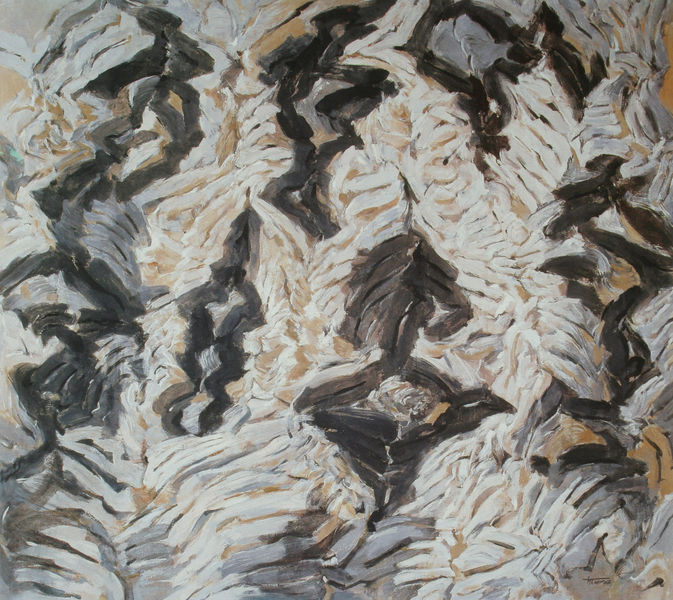
Titel: Entweder - Oder II
Künstler: Hann Trier
Institution: Im Besitz des Künstlers
Schlagwörter: blau, blätter, gemälde, körper, schatten, weiß, bäume, dreieck, gelb, grob, grün, landschaft, menschen, ocker, bewegung, blumen, braun, bunt, frau, grau, hell, licht, orange, schwarz, zeichnung, ölbild, beige, expressionismus, flächig, malerei, muster, tanz, signatur, öl, pastos, figur, stoff, pflanzen, kontrast, chaos, fell, wellen, perspektive, spuren, abstrakt, berge, flächen, gebirge, modern, zug, farbe, formen, linien, weis, signiert, grisaille, figuren, pastös, querformat, sturm, wild, duktus, streifen, stofflich, striche, abstraktion, rechteck, expressionistisch, flammen, linie, rippen, form, schwarz weiss, schraffur, durcheinander, strich, wirr, leinwand, kunst, pinsel, ölmalerei, pinselduktus, pinselstrich, ecken, kontraste, raute, rauten, zacken, zickzack, skelett, kiefer, dynamisch, expressiv, struktur, ölskizze, haptisch, gewebe, dreiecke, fantasie, ungegenständlich, geometrie, tänzer, pfeile, fische, unruhig, schwaz, zweidimensional, fried, kringel, senkrechte, vertikal, gegenstandslos, pinselductus, zackig, züge, assoziation, tube, skelette, abstrakter expressionismus, ungewöhnlich, wirrwarr, fasern, assoziativ, fel, gerippt, allover, strukturen, trier, chaotisch, hann trier, deckweiss, han trier, hill, ischfarben, lainwand, linhien, mischfarben, neoexpressionismus, pasteaus, pinseldunktus, zebra, zickzacklinien